Question: I am currently learning hadoop 2.5.
In order to modify some part of hdfs , I check out the HDFS project from <URL> , but after importing to eclipse, the complier cannot find the package "org.apache.hadoop.hdfs.protocol.proto". This package is also empty in the SVN.
Any solutions?

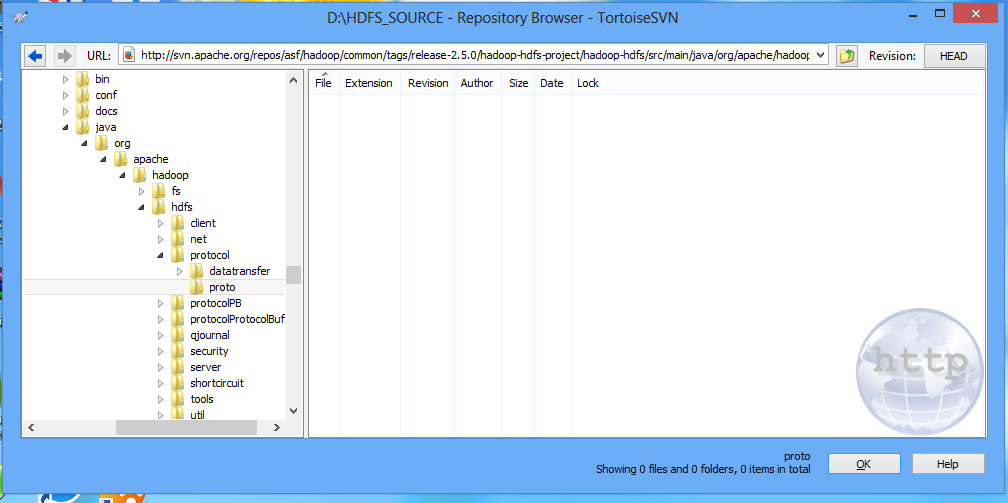
Answer: Please follow the build process described in the <URL>. The folder that you're missing are the protobuf files that are generated during the usual maven build.